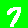
Digit: 7